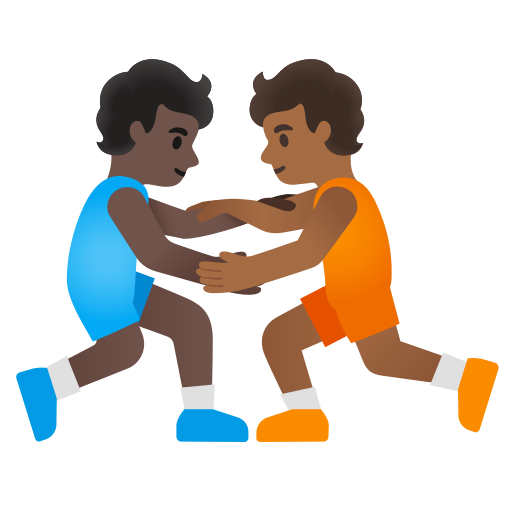
Emoji: 🧑🏿‍🫯‍🧑🏾